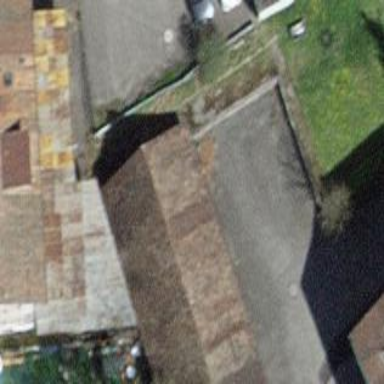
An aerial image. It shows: Garage.